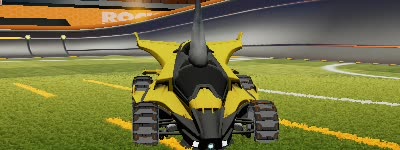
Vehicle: aftershock